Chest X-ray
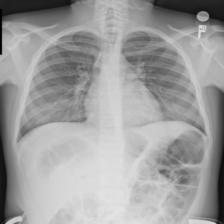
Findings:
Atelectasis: negative
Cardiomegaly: negative
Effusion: negative
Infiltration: negative
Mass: negative
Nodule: negative
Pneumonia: negative
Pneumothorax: negative
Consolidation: negative
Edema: negative
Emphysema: negative
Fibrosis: negative
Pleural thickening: negative
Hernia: negative